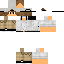
A male human skin with medium skin, wearing brown long hair dressed in a blue hoodie and black pants, featuring a closed mouth.